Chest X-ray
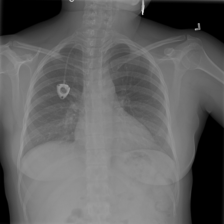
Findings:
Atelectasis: negative
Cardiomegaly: negative
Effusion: negative
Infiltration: positive
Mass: negative
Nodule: negative
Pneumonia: negative
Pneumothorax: negative
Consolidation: negative
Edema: negative
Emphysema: negative
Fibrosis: negative
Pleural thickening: negative
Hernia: negative